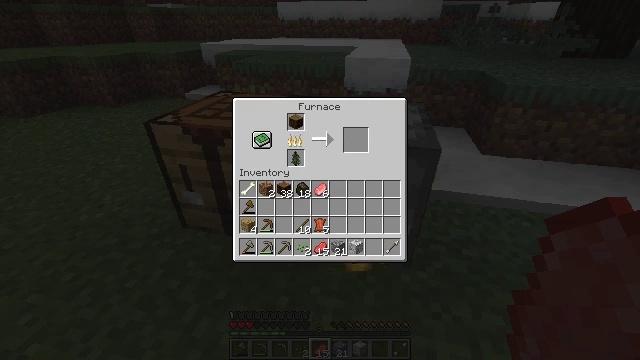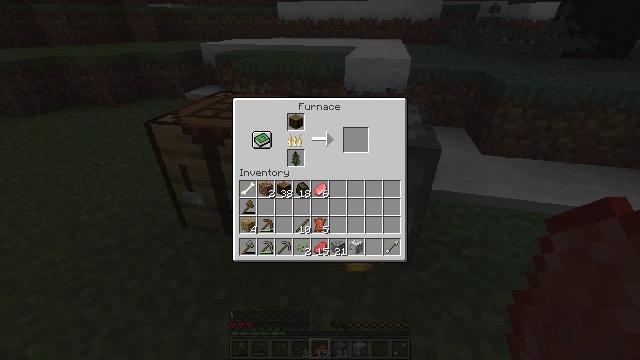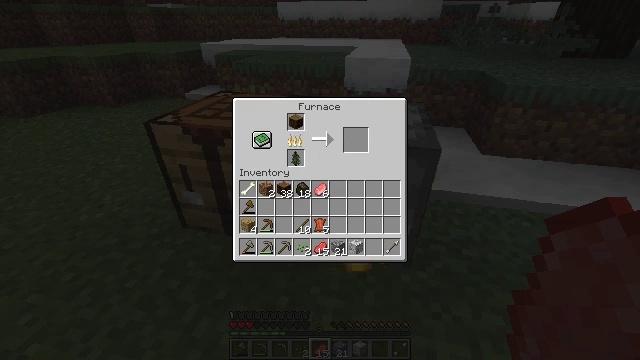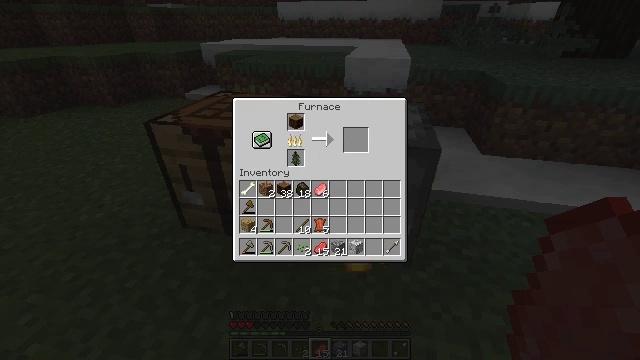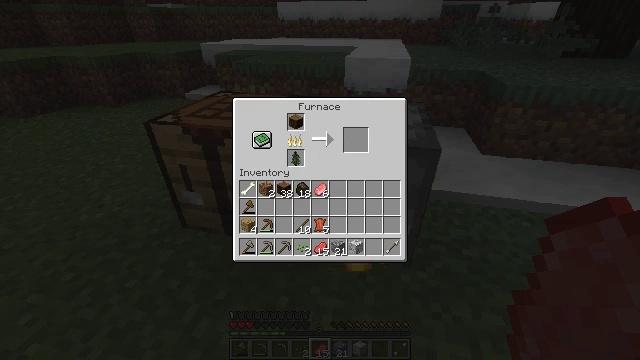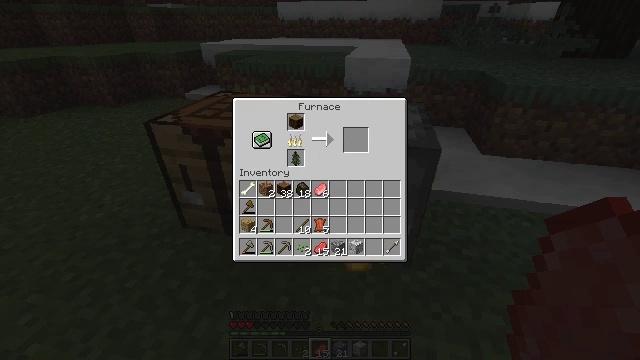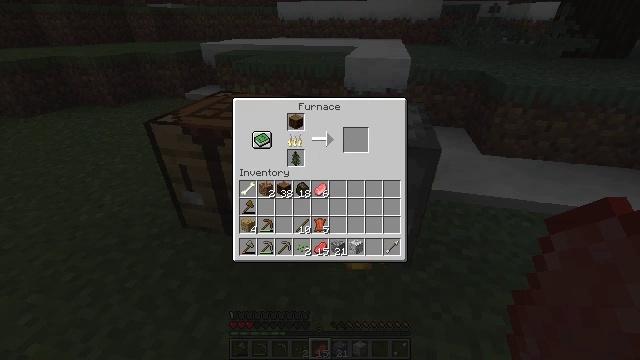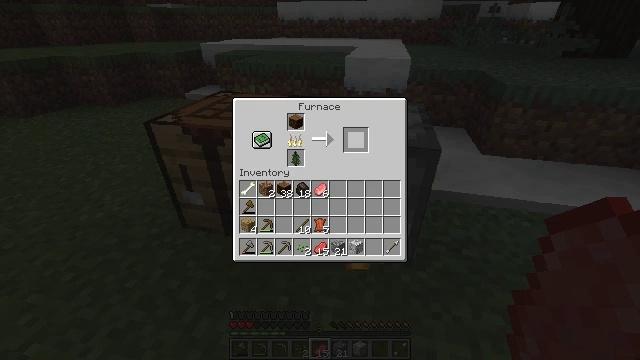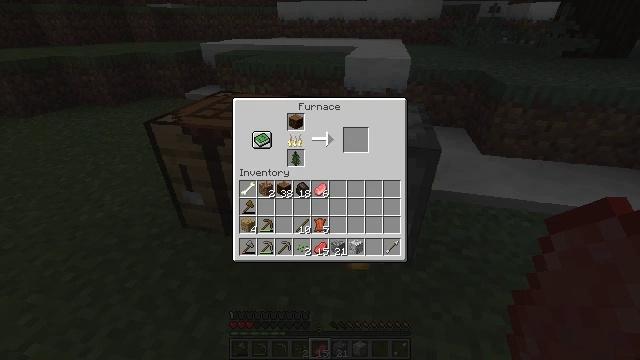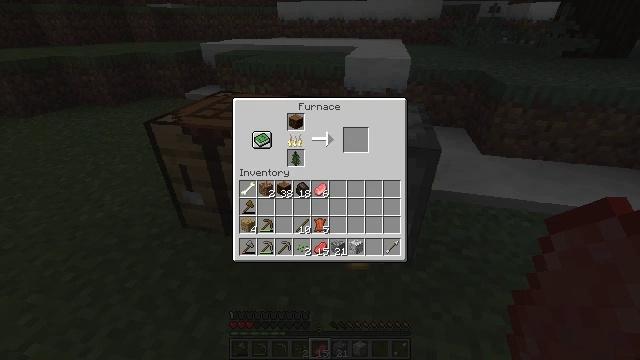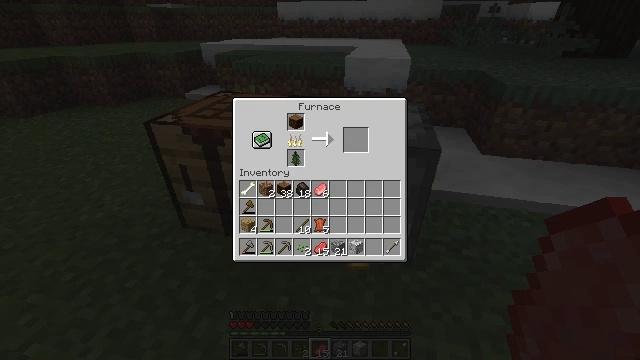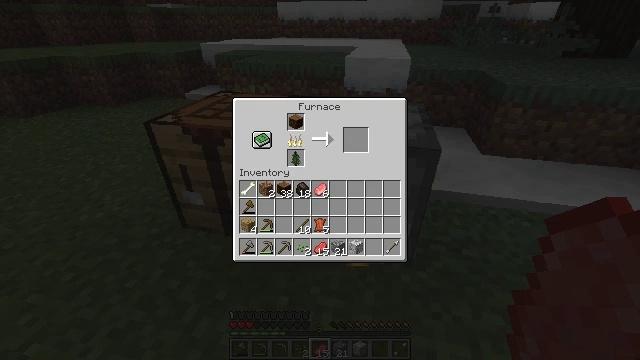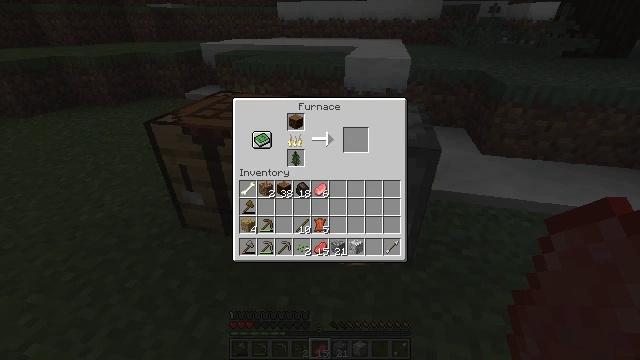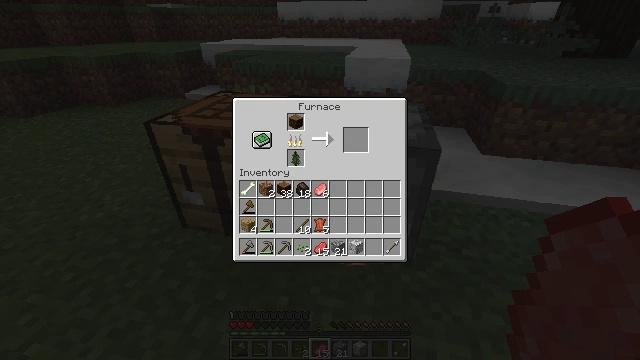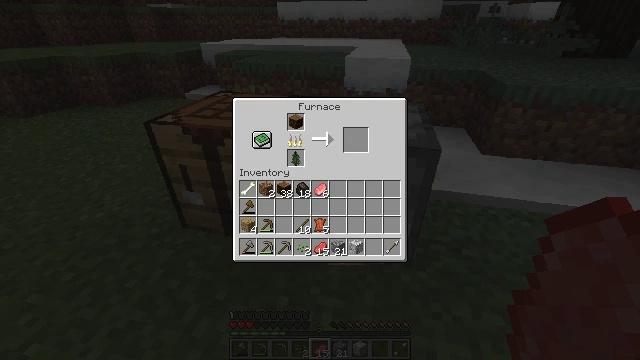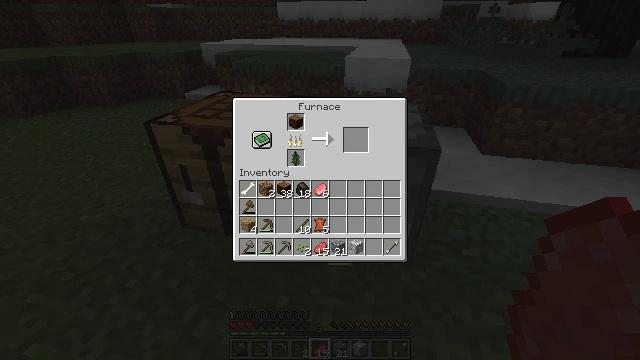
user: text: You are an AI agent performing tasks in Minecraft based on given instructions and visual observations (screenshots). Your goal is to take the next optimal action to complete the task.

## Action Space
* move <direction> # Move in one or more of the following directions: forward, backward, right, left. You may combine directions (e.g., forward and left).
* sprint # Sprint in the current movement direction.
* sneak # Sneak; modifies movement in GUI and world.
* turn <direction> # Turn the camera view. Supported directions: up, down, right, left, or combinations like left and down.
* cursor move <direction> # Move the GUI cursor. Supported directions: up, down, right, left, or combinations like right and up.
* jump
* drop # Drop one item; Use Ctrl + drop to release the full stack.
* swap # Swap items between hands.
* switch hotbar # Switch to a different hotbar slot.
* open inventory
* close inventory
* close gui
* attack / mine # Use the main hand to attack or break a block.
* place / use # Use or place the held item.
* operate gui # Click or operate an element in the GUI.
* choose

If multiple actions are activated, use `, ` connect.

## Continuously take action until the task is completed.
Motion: motion action
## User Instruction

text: Cook wood logs in the furnace to make charcoal.
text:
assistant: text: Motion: no_op
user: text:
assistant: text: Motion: no_op
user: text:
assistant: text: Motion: no_op
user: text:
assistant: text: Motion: no_op
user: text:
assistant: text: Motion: no_op
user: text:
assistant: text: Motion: no_op
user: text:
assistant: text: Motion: cursor move right and up
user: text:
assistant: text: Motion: cursor move right
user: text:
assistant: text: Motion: no_op
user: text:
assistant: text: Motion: no_op
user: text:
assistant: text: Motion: no_op
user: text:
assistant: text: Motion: no_op
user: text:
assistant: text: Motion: no_op
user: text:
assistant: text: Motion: no_op
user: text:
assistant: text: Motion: no_op
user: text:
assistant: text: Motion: no_op
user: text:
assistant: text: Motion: no_op
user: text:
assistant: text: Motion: no_op
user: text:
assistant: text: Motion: no_op
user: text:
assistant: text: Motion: no_op
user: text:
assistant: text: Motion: no_op
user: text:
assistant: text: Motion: no_op
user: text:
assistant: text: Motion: no_op
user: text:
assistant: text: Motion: no_op
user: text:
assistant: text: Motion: no_op
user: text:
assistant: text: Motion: no_op
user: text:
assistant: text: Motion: no_op
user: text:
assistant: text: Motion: no_op
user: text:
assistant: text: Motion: no_op
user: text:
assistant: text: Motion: no_op